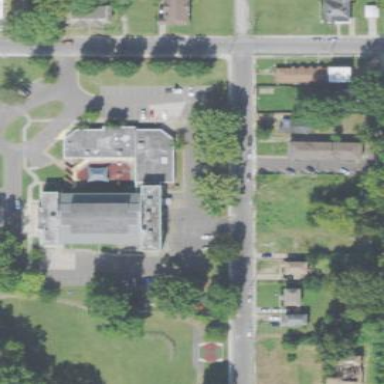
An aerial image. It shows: Public community center.